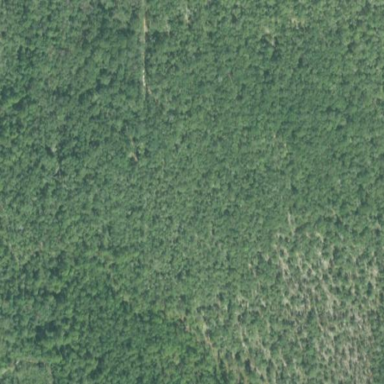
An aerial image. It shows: Mixed woodland with various types of leaves.